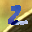
Label: 2